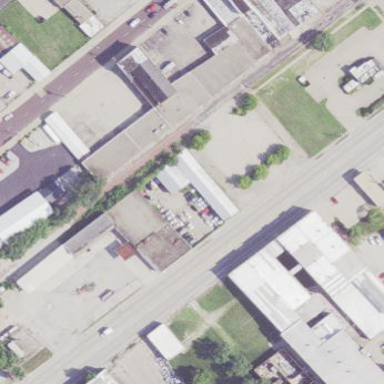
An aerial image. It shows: Commercial building.